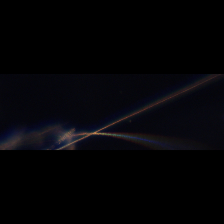
Taxon: Psuedo-nitzschia
Group: Diatoms